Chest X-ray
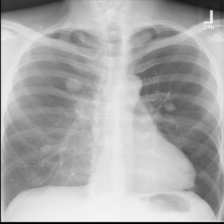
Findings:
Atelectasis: negative
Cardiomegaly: negative
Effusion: negative
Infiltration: positive
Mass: negative
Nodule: positive
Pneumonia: negative
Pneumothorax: negative
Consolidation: negative
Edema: negative
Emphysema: negative
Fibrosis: negative
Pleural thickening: negative
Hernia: negative